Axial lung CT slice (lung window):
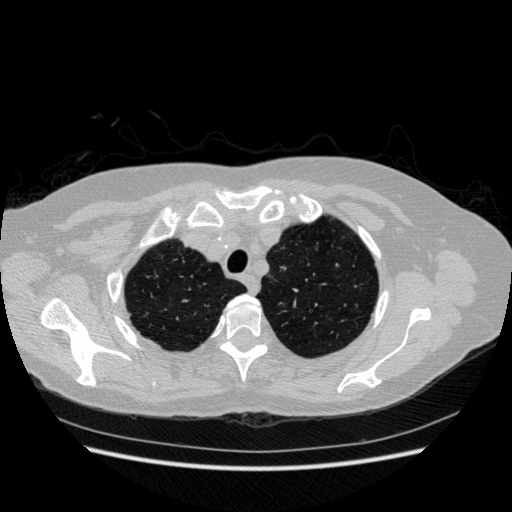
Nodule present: no